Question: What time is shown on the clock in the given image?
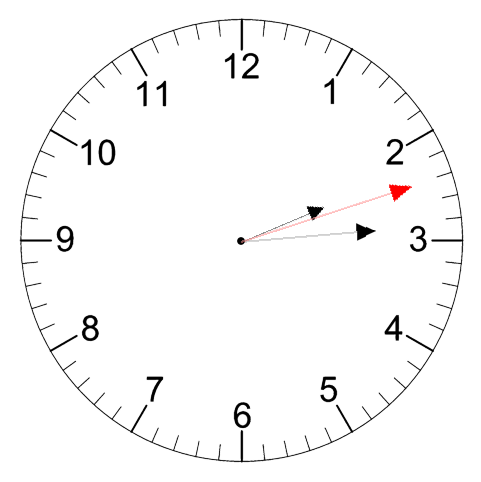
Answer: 02:14:12